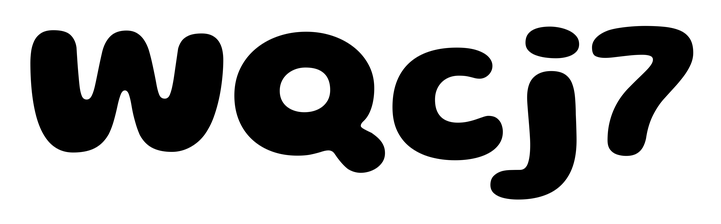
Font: Gluten_Bold